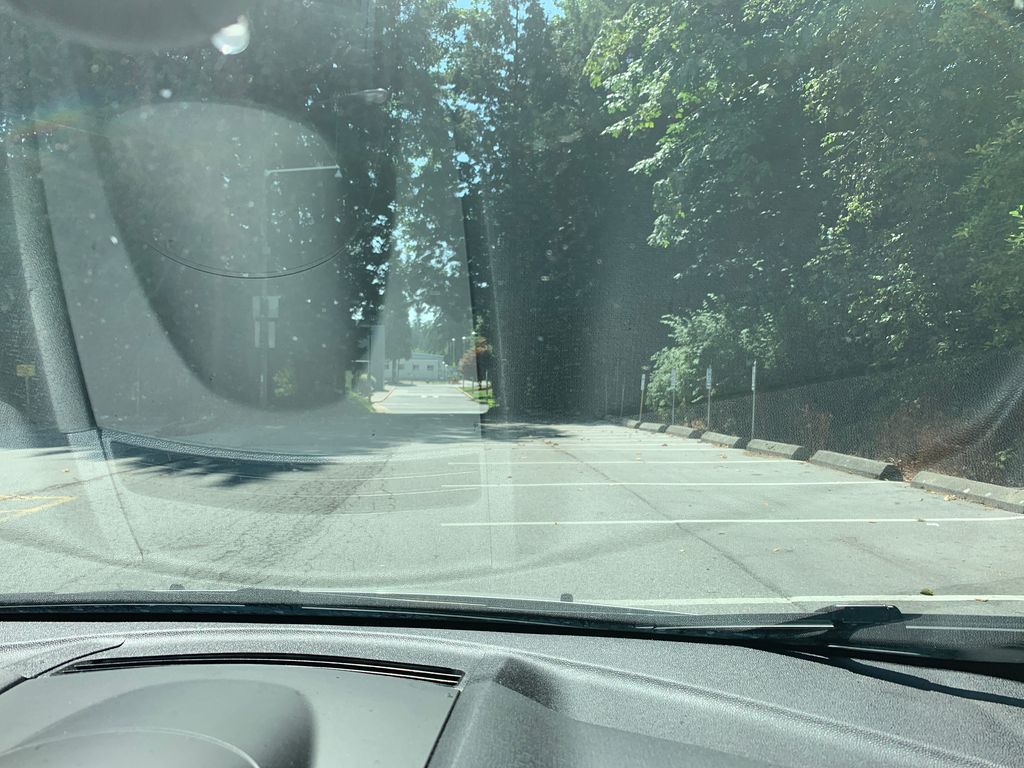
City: vancouver